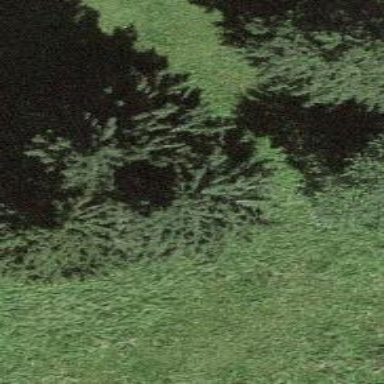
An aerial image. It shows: Single tag "natural: tree."